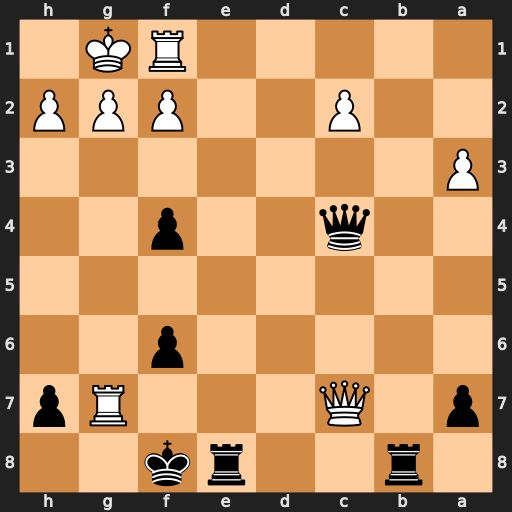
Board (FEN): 1r2rk2/p1Q3Rp/5p2/8/2q2p2/P7/2P2PPP/5RK1
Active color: b
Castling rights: -
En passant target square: -
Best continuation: Qxf1+ Kxf1 Rb1#